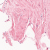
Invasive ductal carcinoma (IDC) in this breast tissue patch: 0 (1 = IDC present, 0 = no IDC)